Brain MRI, t1w sequence, axial 2D slice.
Patient: age 28, sex M, weight 95 kg, height 1.95 m
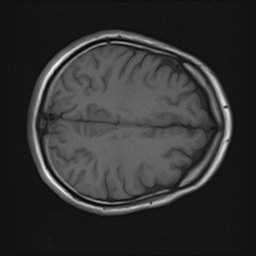